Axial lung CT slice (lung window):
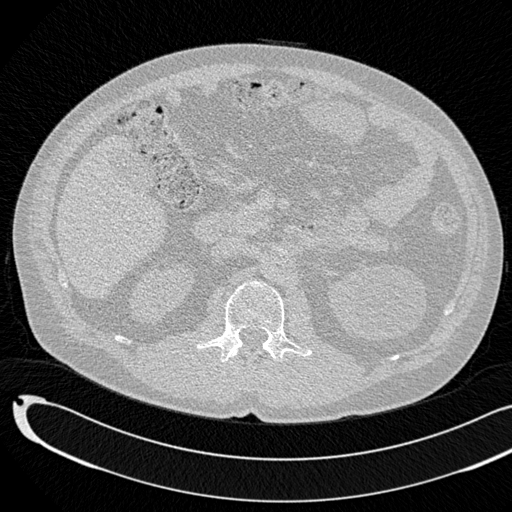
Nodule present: no